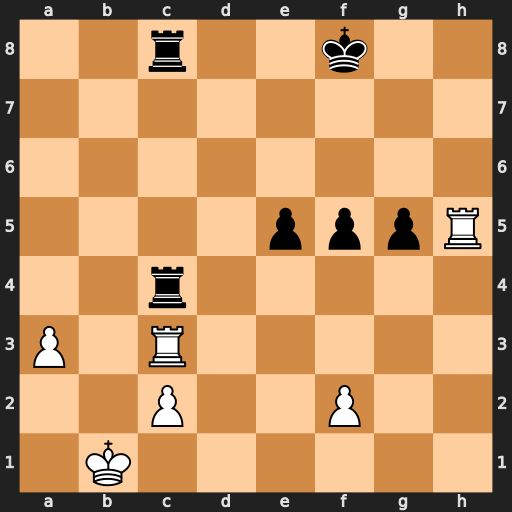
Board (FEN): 2r2k2/8/8/4pppR/2r5/P1R5/2P2P2/1K6
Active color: w
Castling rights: -
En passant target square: -
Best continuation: Rh8+ Ke7 Rxc8